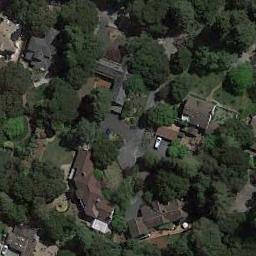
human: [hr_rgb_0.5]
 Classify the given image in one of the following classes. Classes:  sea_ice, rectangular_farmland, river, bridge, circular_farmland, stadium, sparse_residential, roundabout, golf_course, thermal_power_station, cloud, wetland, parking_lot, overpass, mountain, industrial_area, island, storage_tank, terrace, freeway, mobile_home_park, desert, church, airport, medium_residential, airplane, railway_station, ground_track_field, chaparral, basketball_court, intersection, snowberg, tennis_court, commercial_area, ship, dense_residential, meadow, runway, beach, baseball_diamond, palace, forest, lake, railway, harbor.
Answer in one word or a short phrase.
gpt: medium_residential